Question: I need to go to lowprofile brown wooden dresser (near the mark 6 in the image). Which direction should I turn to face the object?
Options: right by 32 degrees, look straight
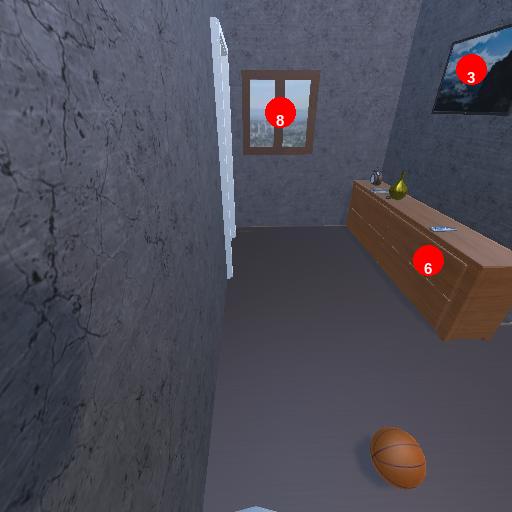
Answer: right by 32 degrees